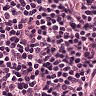
Metastatic tissue present: no